Question: I have one div class="pdfs" where I want to show some links that will open pdfs.
Inside this div I have two divs, because I want to have one block of pdfs at left and other block at right, like this:

And now Im getting pdfs from database, and it is working fine.
But I just want to show a maximum of 4 pdfs in my '<div class="pdfs1">', and If there are more then 4 pdfs I want to show them inside my '<div class="pdfs2">', to get this links at right, like I have in my image.
For example, if I have 5 pdfs in database, I want to show 4 in my '<div class="pdfs1">' and one in mine '<div class="pdfs2">'.
Im trying with if condition but it its not working, can you give a little help?
'''
$readPdfs = $pdo->prepare("SELECT * FROM pdfs");
$readPdfs->execute();
echo '<div class="pdfs">';
echo '<h3>Pdfs to see:</h3>';
echo '<ul class="pdfs1">';
while ($readPdfsResult = $readPdfs->fetch(PDO::FETCH_ASSOC))
{
$folder = 'pdfs/';
echo '<li> <a href="'.$folder.'/'.$readPdfsResult['pdf'].'">'.$readPdfsResult['pdf'].'</a></li>';
}
echo '</ul>';
echo '<ul class="pdfs2">';
//but here I want to show only if there are more than 4 pdfs
echo '<li> <a href="'.$folder.'/'.$readPdfsResult['pdf'].'">'.$readPdfsResult['pdf'].'</a></li>';
echo '</ul>';
echo '</div>';
echo '</div>';
echo '</div>';
'''
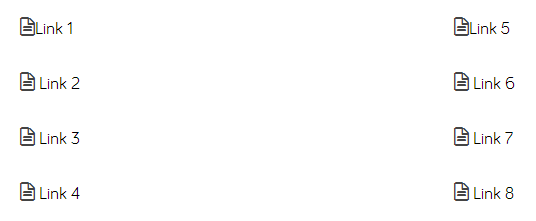
Answer: Keep track of the number of rows seen so far, and end each 'UL' when 4 have been shown:
'''
$folder = 'pdfs/';
$rows = 0;
echo '<ul class="pdfs1">';
while (($rows < 4) && ($readPdfsResult = $readPdfs->fetch(PDO::FETCH_ASSOC)))
{
$fn = htmlspecialchars($readPdfsResult['pdf']);
echo "<li> <a href='$folder/$fn'>$fn</a></li>";
++$rows;
}
echo '</ul>';
$rows = 0;
echo '<ul class="pdfs2">';
while (($rows < 4) && ($readPdfsResult = $readPdfs->fetch(PDO::FETCH_ASSOC)))
{
$fn = htmlspecialchars($readPdfsResult['pdf']);
echo "<li> <a href='$folder/$fn'>$fn</a></li>";
++$rows;
}
echo '</ul>';
'''